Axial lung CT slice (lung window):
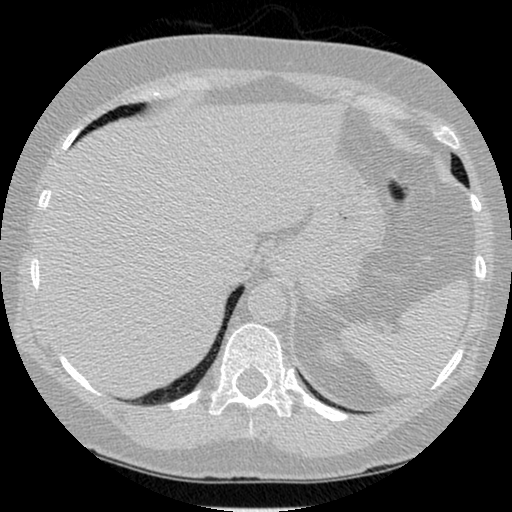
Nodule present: no